Question:
How can I add a textbox so a user can enter numeric values into my form? I need the borders of the textbox control to be visible at all time.
Thanks.
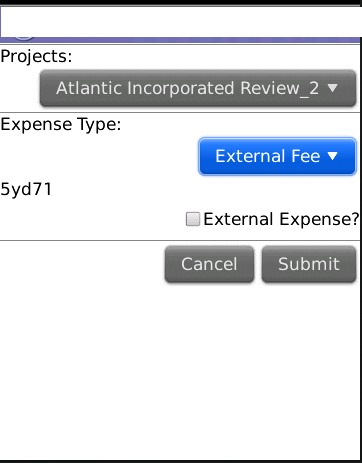
Answer: You should implement your own class, inherited from TextBox and override method.
Smth, like that, sorry i write from mobile:
'''
public void paint(Graphics g)
{
// set color
g.setColor(0x555555);
// draw 100*100 rectangle
g.drawRect(0, 0, 100, 100);
// dont forget to invoke
super.paint(g);
}
'''
If you dont want use overriding,
In OS 4.6+ you can use <URL>.
'''
// Each integer represents the amount of space between the box and border
// The four parameters of an XYEdge object represents each edge,
XYEdges thickPadding = new XYEdges(10, 10, 10, 10);
// Sample text field with a thick and solid rounded border
// and single solid colour background.
RichTextField simpleField = new RichTextField("Solid rounded border, solid background");
// Create border and background objects
Border roundedBorder = BorderFactory.createRoundedBorder(thickPadding, Border.STYLE_SOLID);
// Set the objects for use
simpleField.setBorder(roundedBorder);
// Add the field to the screen
add(simpleField);
'''